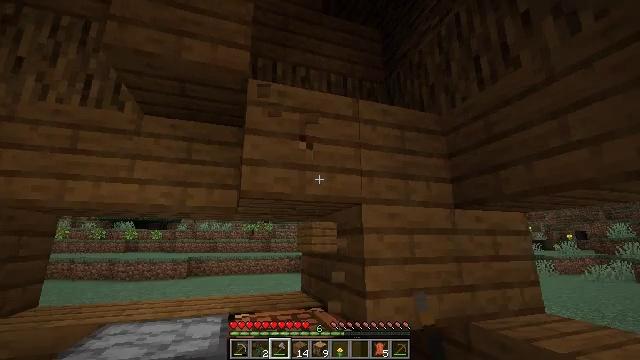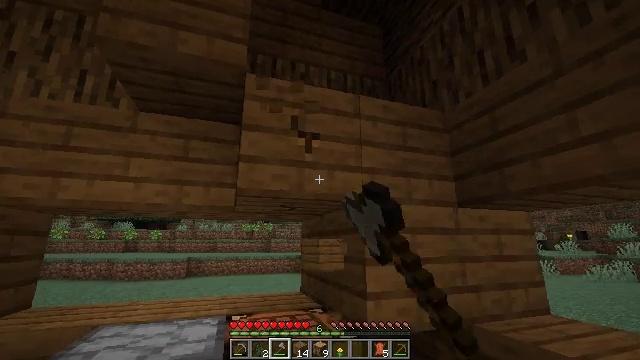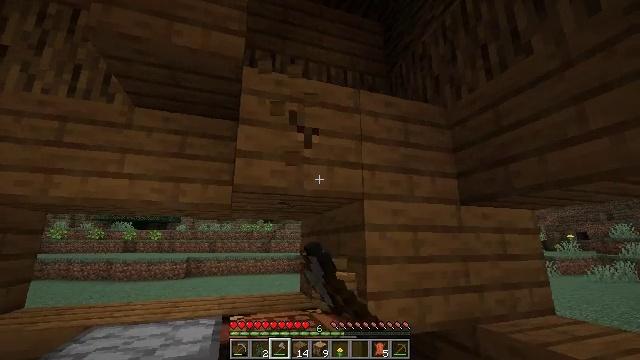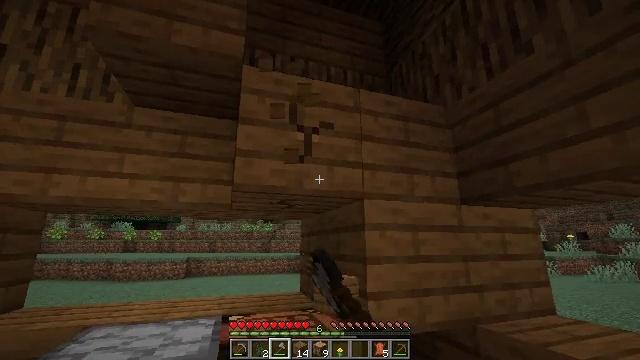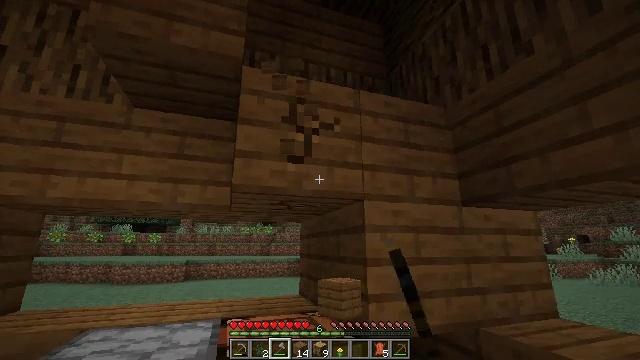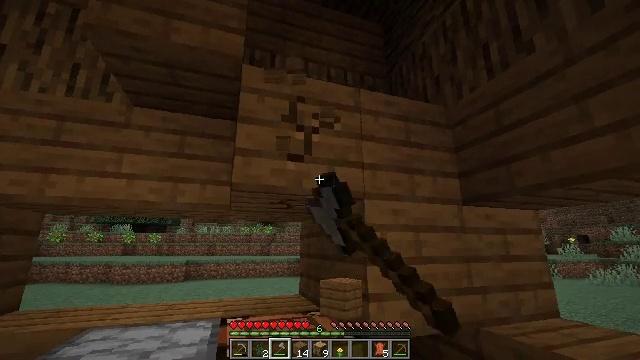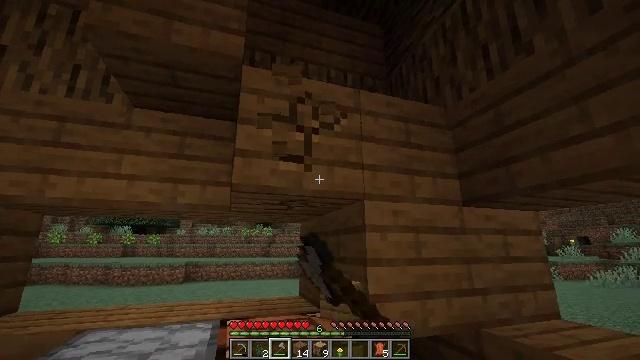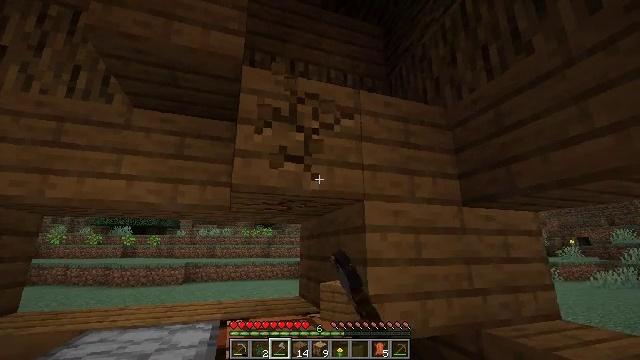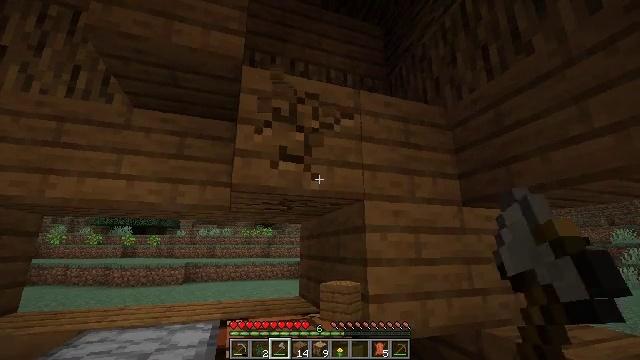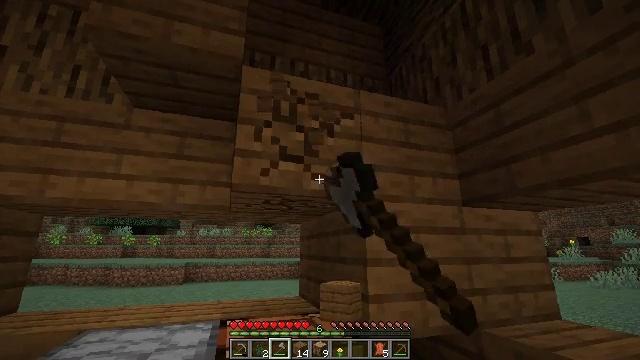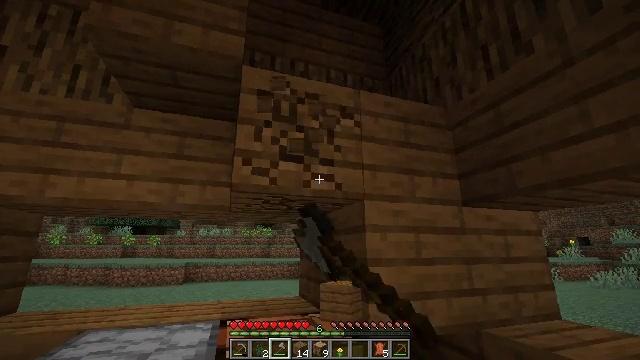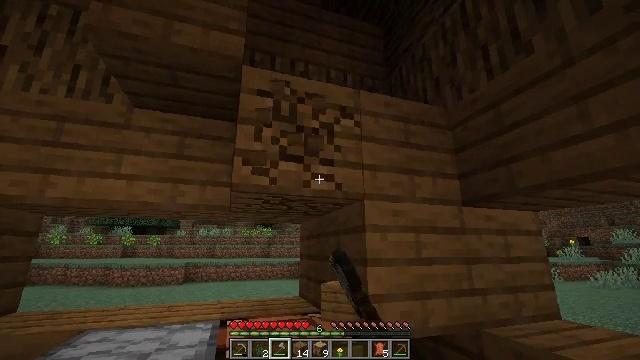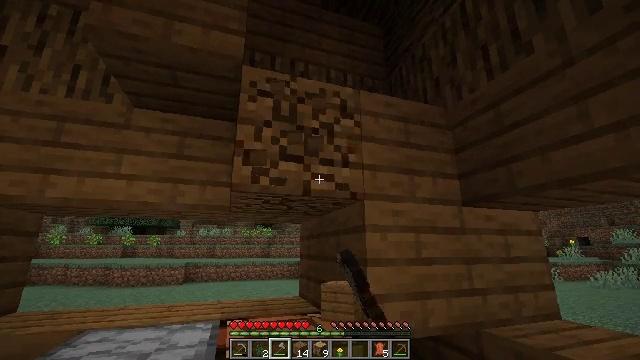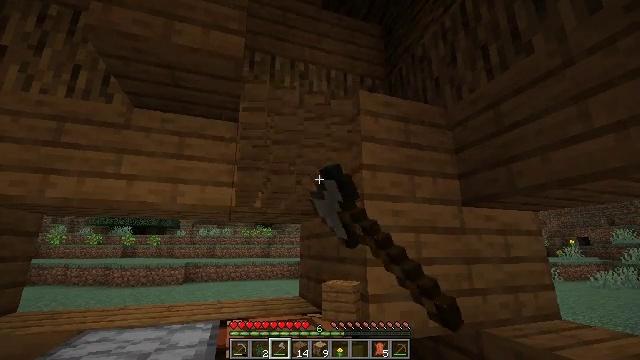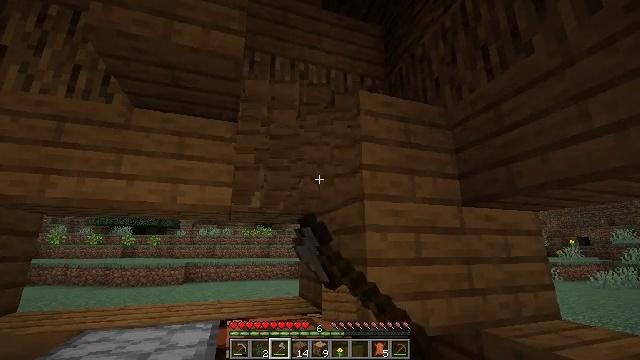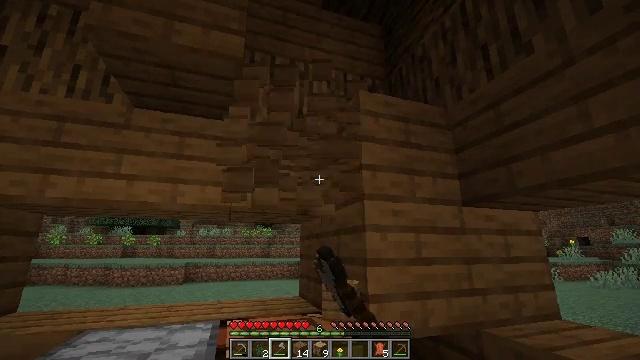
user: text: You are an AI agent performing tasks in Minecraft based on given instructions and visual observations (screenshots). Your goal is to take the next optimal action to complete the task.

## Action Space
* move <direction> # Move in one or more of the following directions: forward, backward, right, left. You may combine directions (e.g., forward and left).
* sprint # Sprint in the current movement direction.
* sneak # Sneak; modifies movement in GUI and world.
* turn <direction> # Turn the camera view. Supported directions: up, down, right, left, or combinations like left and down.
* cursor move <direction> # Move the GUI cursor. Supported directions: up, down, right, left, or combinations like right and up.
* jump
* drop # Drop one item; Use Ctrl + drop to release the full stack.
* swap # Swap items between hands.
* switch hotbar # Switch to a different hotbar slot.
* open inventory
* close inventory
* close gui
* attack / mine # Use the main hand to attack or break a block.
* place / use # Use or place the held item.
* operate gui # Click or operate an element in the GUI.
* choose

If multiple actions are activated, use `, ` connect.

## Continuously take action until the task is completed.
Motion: motion action
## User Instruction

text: Harvest spruce planks for building.
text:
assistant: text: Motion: attack / mine
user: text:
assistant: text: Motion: attack / mine
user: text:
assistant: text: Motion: attack / mine
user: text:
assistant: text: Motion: attack / mine
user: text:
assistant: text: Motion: attack / mine
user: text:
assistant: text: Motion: attack / mine
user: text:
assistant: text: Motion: attack / mine
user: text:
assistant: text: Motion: attack / mine
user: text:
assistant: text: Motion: attack / mine
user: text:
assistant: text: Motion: attack / mine
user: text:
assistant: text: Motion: attack / mine
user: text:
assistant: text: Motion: attack / mine
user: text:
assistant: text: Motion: attack / mine
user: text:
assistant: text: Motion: attack / mine
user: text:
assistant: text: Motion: attack / mine
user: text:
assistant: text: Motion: attack / mine
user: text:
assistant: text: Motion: attack / mine
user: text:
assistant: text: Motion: turn right, attack / mine
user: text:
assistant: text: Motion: turn right and up, attack / mine
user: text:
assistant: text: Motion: turn right, attack / mine
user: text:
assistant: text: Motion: turn right, attack / mine
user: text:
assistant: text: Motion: attack / mine
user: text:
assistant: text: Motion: attack / mine
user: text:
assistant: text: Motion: attack / mine
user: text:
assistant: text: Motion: attack / mine
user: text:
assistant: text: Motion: attack / mine
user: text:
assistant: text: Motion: attack / mine
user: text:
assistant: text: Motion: attack / mine
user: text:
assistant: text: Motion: attack / mine
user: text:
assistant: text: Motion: attack / mine